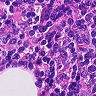
Metastatic tissue present: no